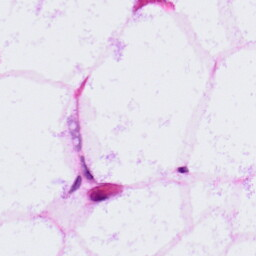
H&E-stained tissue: LymphNode